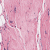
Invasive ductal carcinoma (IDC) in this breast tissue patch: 0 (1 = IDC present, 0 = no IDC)